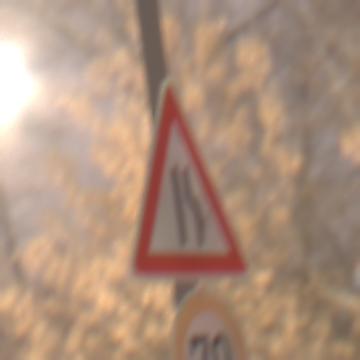
Verkehrszeichen: EinseitigVerengteFahrbahnRechts
Zusatzzeichen unten: Geschwindigkeit70
Umgebung: Outdoor, Urban
Tageszeit: Night
Wetter: Overcast
Licht: Artificial
Jahreszeit: Winter
Kontrast: MediumContrast